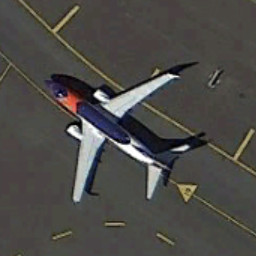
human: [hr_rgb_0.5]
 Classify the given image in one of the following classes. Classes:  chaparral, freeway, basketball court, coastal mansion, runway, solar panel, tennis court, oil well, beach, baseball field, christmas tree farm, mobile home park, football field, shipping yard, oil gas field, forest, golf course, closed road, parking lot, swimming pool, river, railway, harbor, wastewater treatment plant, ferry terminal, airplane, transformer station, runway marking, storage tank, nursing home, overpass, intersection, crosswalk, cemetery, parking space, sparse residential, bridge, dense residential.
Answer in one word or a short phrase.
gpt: airplane